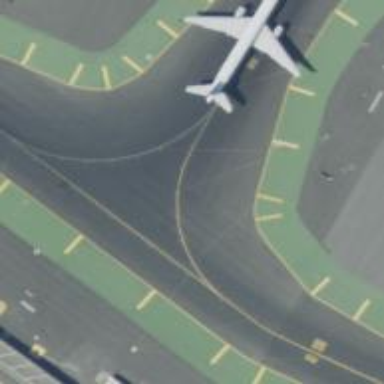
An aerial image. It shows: Asphalt taxiway in the airport.